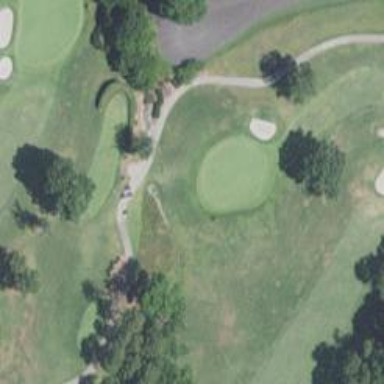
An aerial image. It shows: Golf hole.